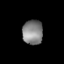
Tissue: prostate
Cell type: T cells
Senescence score: 0.333
Nuclear area (px): 489
Mean DAPI intensity: 131.654